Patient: sex F, age 56
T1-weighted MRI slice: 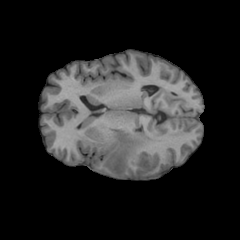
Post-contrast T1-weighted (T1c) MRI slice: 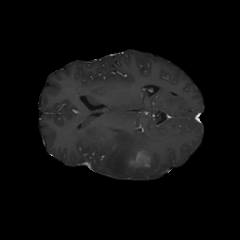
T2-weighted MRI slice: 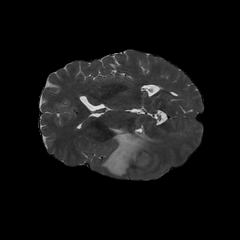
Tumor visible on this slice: yes
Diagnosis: Glioblastoma, IDH-wildtype
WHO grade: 4